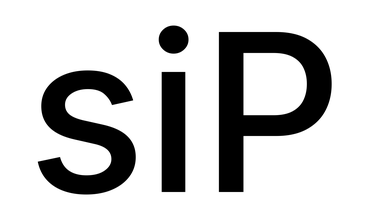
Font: Inter_Medium